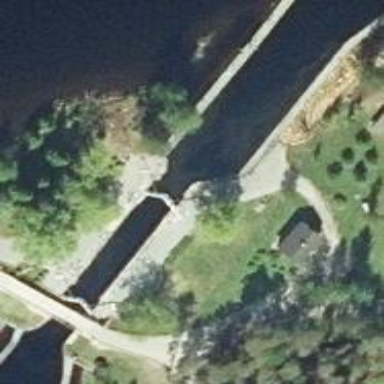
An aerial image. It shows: Lock gate on waterway.